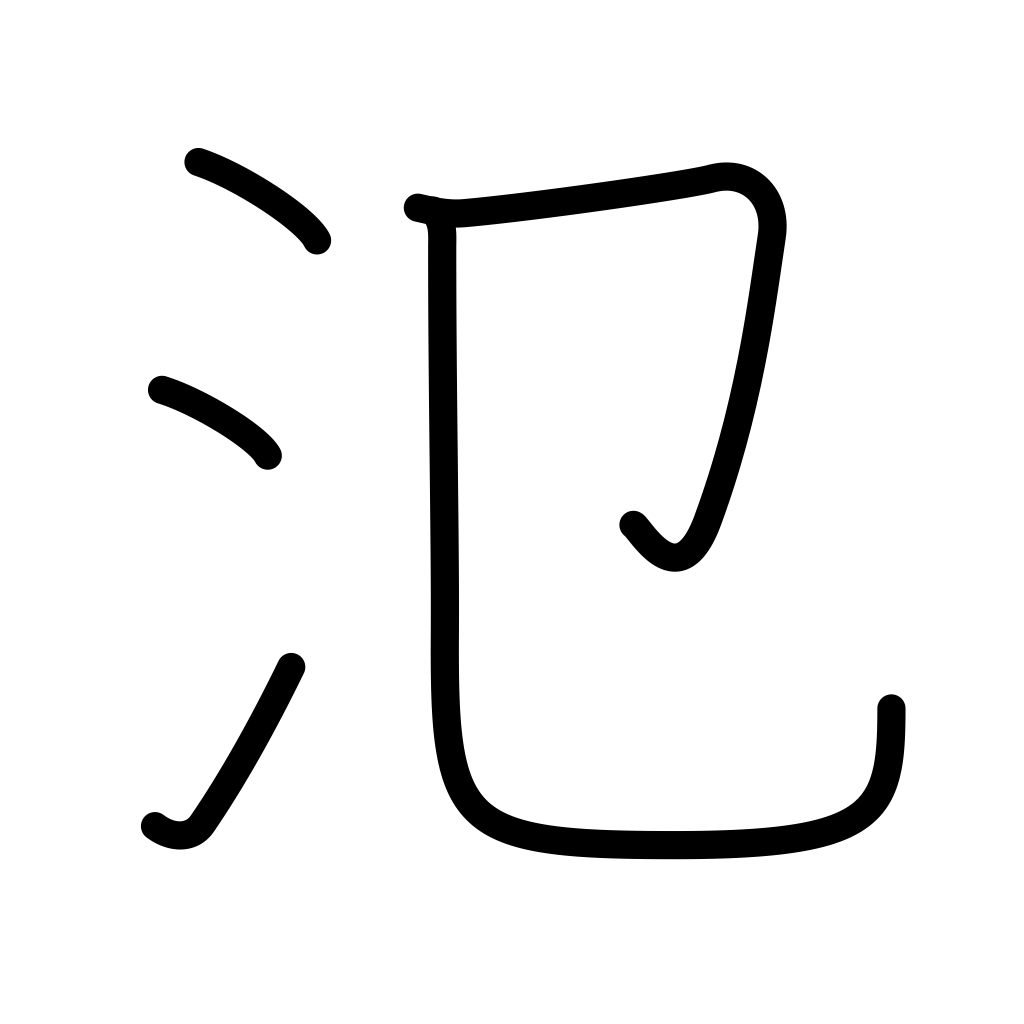
Meaning: spread out, wide